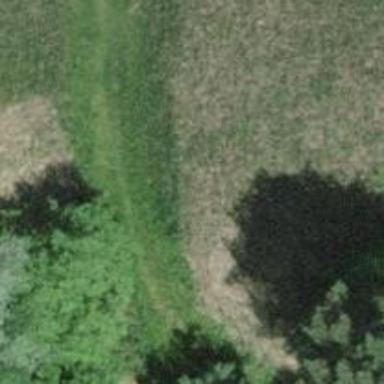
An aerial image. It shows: Unpaved path.